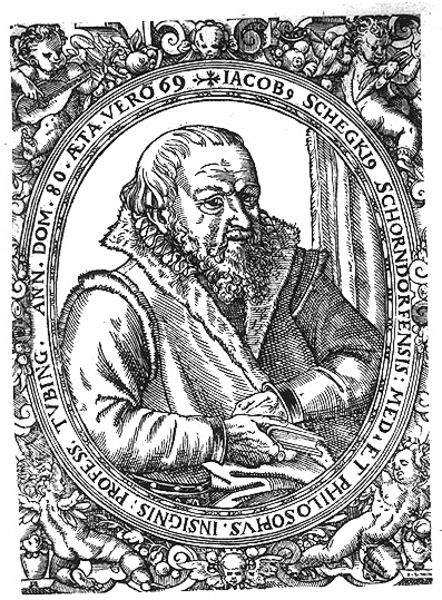
Titel: Bildnis des Jakob Schegk
Künstler: Jakob Lederlein
Institution: (Seriendruck)
Schlagwörter: hand, mann, schatten, weiß, frisur, grau, licht, mund, nase, ohr, profil, schwarz, stirn, zeichnung, blick, ornament, alt, bart, augen, barock, falten, gesicht, kragen, mensch, pelz, rahmen, vollbart, ärmel, bildnis, halskrause, herr, hände, portrait, porträt, vorhang, figur, haare, mantel, reich, musik, brustbild, locken, renaissance, kreis, oval, engel, fell, holzschnitt, schrift, grafik, graphik, rand, figuren, inschrift, pupillen, ornamente, ring, philosoph, buch, medaillon, druck, druckgraphik, schwarzweiss, schraffur, schraffuren, radierung, stich, text, adeliger, arzt, krause, serie, pelzkragen, halbprofil, laute, putten, kupferstich, putti, flugblatt, doktor, augenblick, latein, mediziner, lateinisch, universität, umschrift, professor, seriendruck, schongauer, instrumen, tübingen, jacob, fellmantel, obal, iacob, fakultät, schorndorfer, üblich, 80, flühel